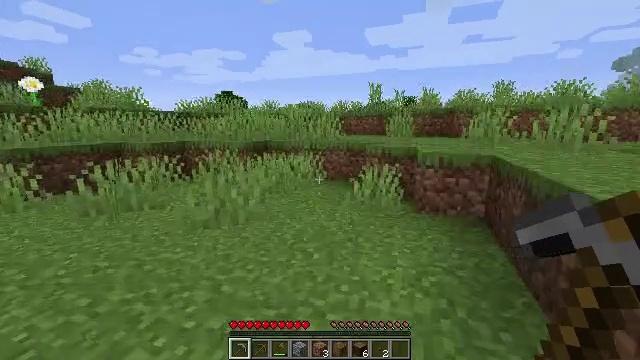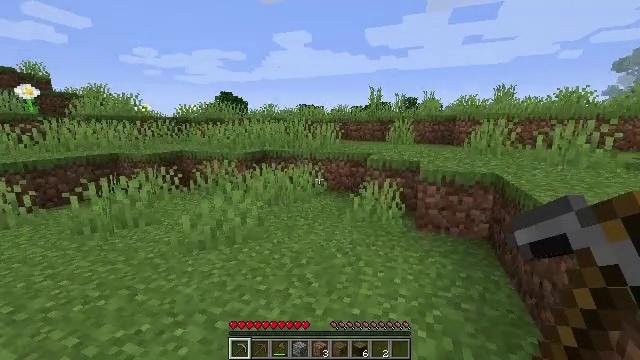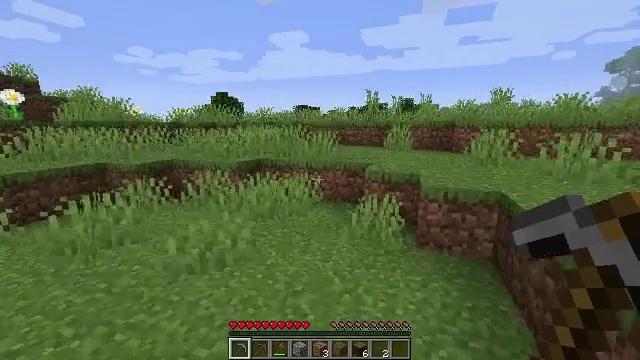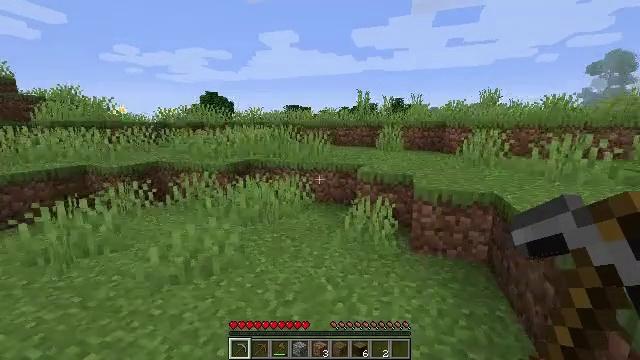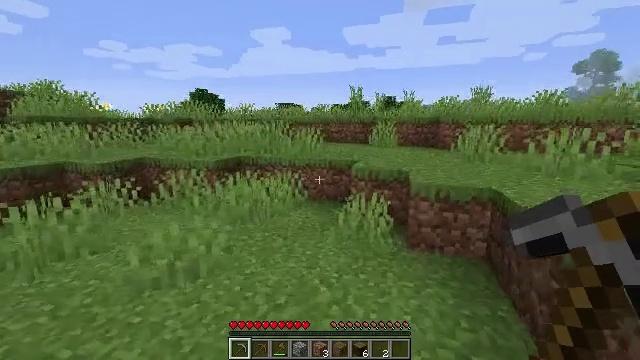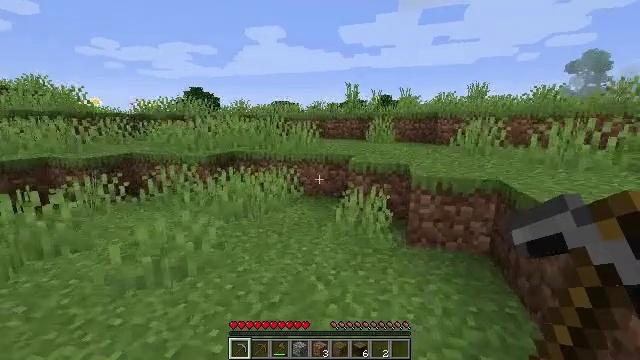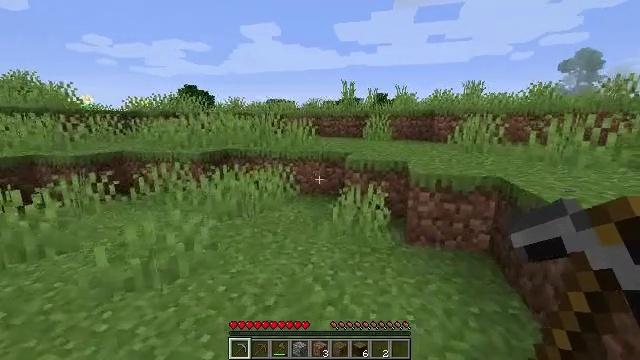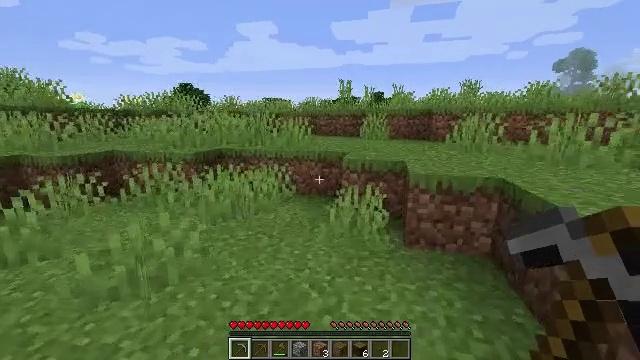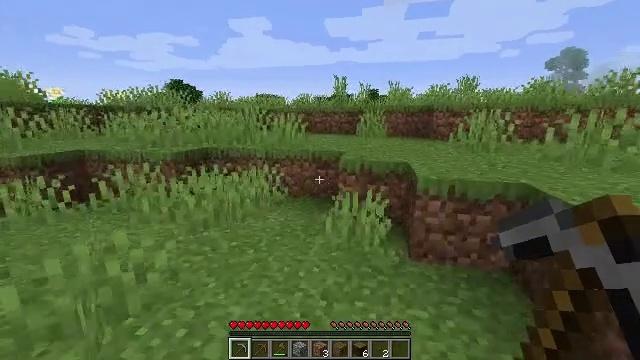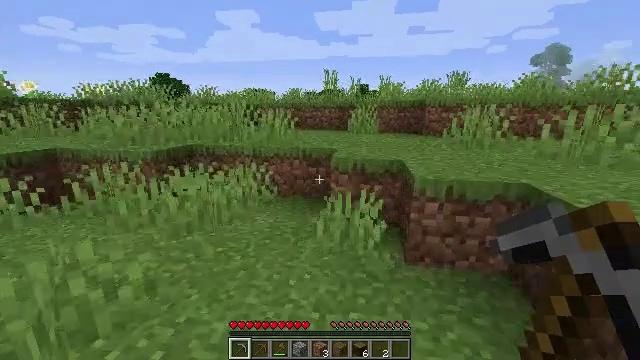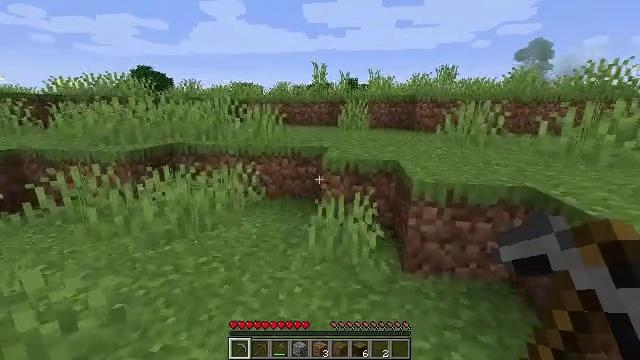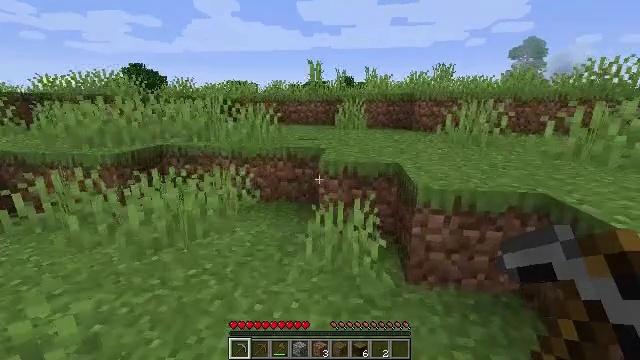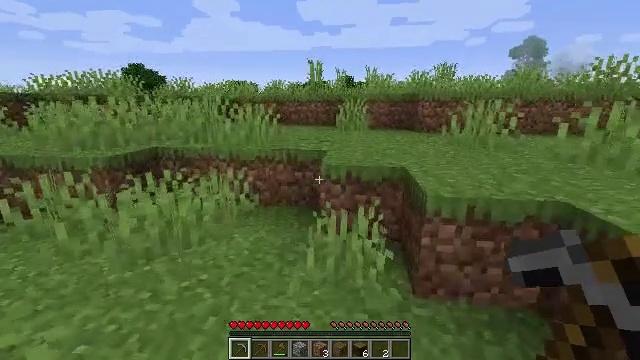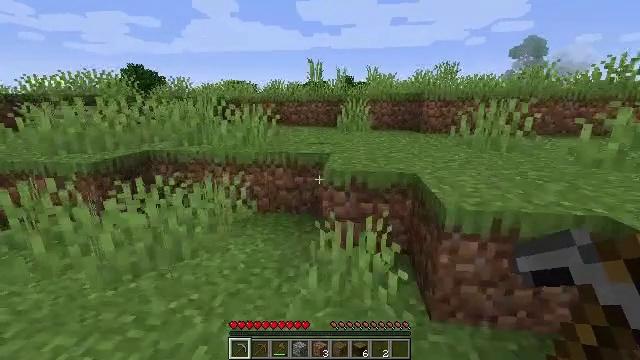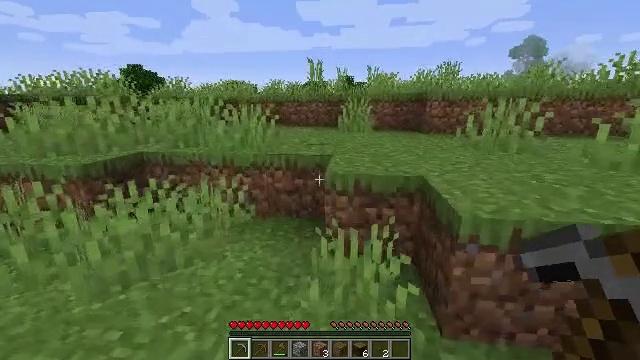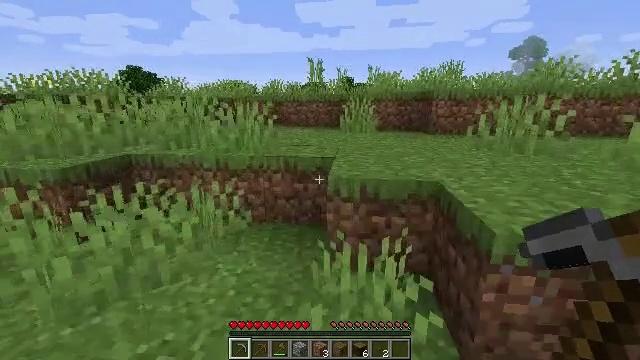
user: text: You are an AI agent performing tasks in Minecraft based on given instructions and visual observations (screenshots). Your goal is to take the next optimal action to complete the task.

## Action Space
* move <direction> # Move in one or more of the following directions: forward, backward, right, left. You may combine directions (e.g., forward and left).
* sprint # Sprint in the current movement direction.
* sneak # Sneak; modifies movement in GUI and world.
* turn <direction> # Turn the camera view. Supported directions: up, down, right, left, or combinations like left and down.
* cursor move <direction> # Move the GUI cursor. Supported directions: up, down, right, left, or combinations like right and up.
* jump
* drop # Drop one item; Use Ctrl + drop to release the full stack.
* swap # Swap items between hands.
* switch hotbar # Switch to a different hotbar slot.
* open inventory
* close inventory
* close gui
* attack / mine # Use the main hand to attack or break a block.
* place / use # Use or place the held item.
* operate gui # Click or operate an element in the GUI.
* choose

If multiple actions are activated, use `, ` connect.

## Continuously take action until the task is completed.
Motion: motion action
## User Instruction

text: Harvest tall grass for seeds.
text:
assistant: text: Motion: move forward, jump
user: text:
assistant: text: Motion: move forward, jump
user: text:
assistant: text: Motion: move forward, turn right, jump
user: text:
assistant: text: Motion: move forward, turn right, jump
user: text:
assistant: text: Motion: move forward, jump
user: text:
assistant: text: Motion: move forward, jump
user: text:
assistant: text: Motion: move forward, jump
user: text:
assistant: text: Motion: move forward, turn right
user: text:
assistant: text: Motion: move forward, turn right
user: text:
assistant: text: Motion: move forward, turn right and down
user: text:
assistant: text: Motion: move forward
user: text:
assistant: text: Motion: move forward
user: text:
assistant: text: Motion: move forward
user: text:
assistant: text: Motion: move forward
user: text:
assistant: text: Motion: move forward
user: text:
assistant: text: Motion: move forward
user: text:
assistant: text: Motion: move forward
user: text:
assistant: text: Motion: move forward
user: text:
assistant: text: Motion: move forward
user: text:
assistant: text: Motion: move forward
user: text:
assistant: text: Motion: move forward
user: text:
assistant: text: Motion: move forward
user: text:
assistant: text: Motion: move forward, jump
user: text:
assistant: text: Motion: move forward, jump
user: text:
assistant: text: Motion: move forward, jump
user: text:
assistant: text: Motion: move forward, turn right, jump
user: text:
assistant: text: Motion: move forward, turn right, jump
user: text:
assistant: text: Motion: move forward, jump
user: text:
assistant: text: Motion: move forward, jump
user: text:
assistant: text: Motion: move forward, jump